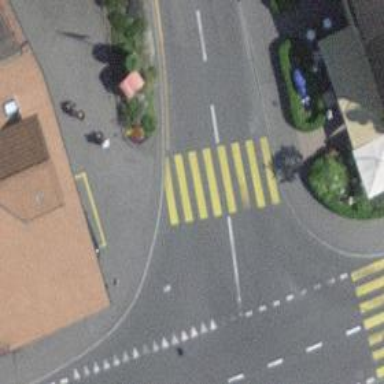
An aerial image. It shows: Pedestrian crossing with zebra markings on the footway.